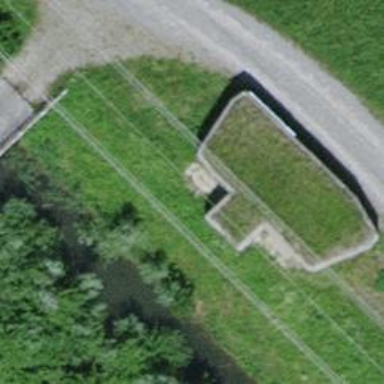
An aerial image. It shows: Historic bunker building.